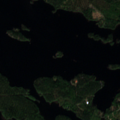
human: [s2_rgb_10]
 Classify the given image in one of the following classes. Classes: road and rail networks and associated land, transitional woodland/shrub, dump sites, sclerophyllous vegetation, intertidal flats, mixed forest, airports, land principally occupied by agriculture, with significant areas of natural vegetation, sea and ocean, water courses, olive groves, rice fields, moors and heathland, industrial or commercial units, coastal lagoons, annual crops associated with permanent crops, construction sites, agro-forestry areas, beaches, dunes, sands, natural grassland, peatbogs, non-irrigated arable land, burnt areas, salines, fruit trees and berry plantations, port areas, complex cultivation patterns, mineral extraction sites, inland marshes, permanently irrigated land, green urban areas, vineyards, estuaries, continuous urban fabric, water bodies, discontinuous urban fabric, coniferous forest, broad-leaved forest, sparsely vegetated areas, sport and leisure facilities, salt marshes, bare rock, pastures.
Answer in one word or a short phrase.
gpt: coniferous forest, mixed forest, water bodies